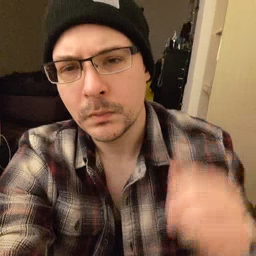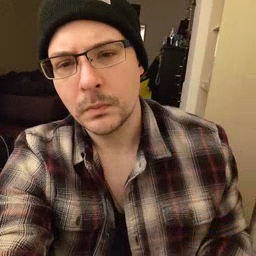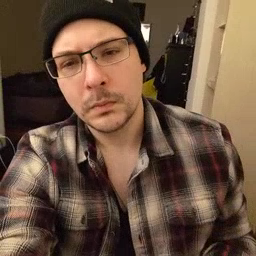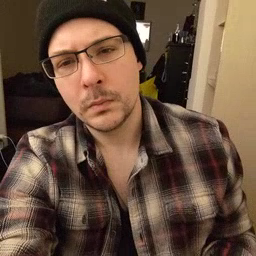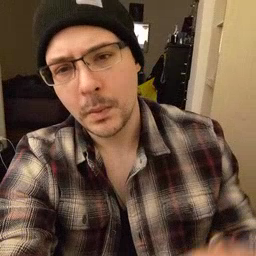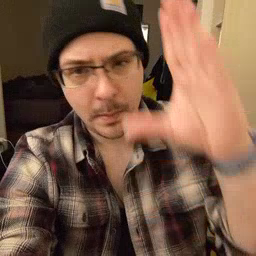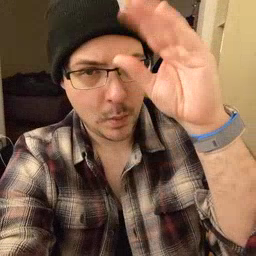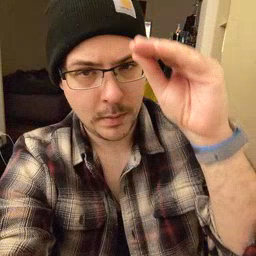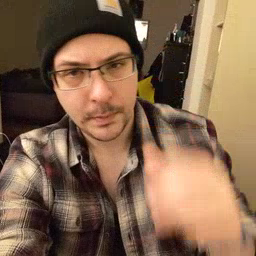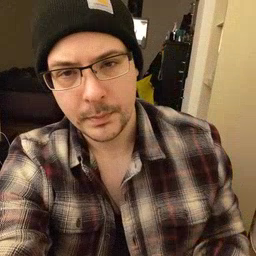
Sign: boy